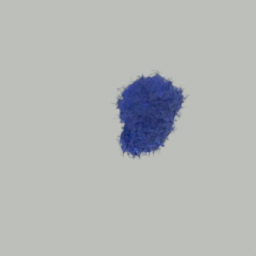
Label: nature